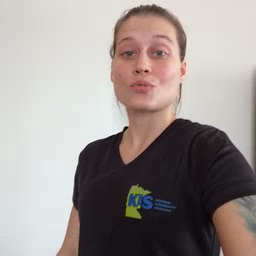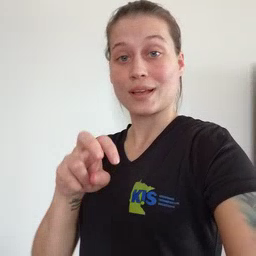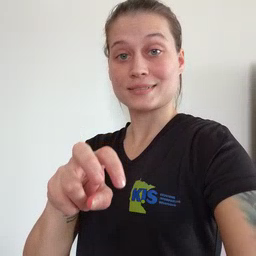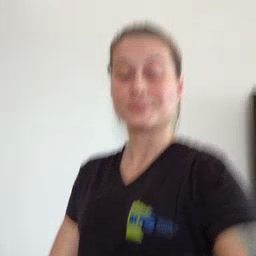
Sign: ride